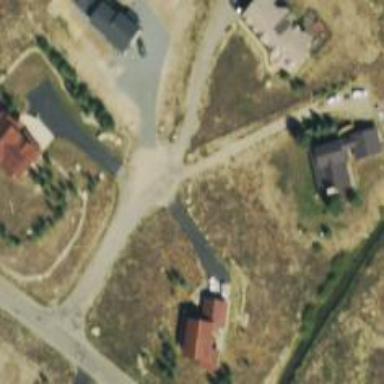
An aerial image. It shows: Turning circle on the road.